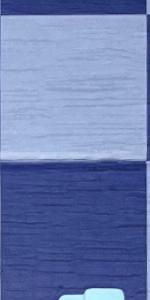
Label: Empty